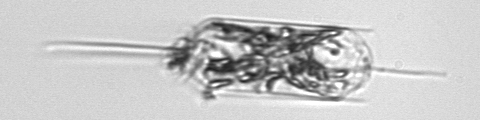
Label: Ditylum_brightwellii